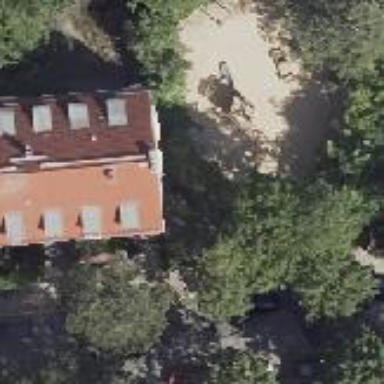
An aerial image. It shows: Sandpit playground.